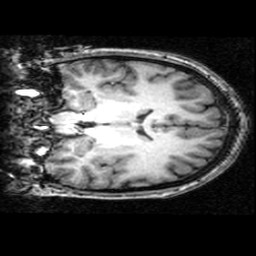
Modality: T1w
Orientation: coronal
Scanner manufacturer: ge
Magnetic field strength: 3 T
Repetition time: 0.01219 s
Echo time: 0.005156 s